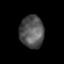
Tissue: prostate
Cell type: T cells
Senescence score: 0.3018
Nuclear area (px): 766
Mean DAPI intensity: 85.449